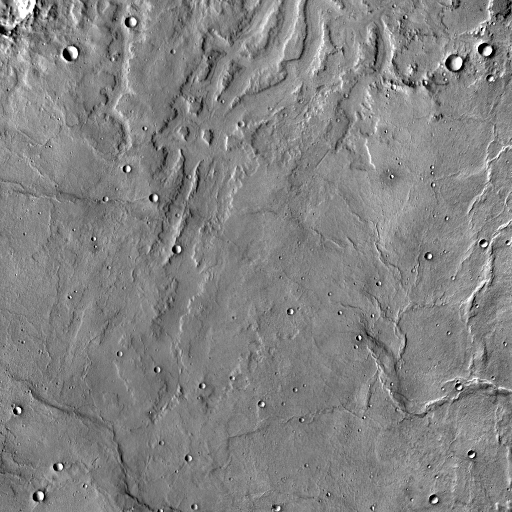
Crater classes present: Background, Other